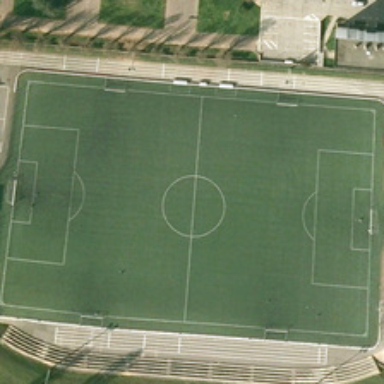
A football field is near several meadows and a basketball field .